Question: I have this simple Table (just for test) :
'''
create table table
(
key int not null primary key auto_increment,
name varchar(30)
);
'''
Then I execute the following requests:
'''
insert into table values ( null , 'one');// key=1
insert into table values ( null , 'two');// key=2
'''
At this Stage all goes well, then I close The H2 Console and re-open it and re-execute this request :
'''
insert into table values ( null , 'three');// key=33
'''
Finally, here is all results:

I do not know how to solve this problem, if it is a real problem...
pending a response from the author...
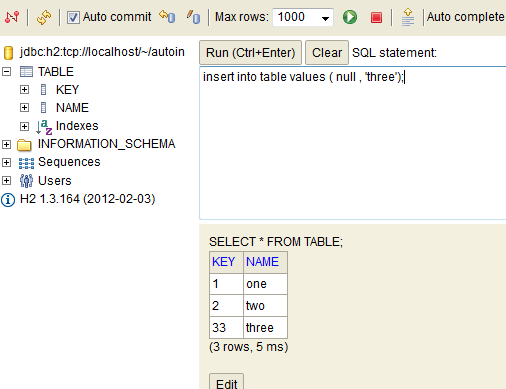
Answer: The database uses <URL>, and auto-increment is internally implemented a sequence. If the system crashes without closing the database, at most this many numbers are lost. This is similar to how sequences work in other databases. Sequence values are not guaranteed to be generated without gaps in such cases.
So, did you really close the database? You should - it's not technically a problem if you don't, but closing the database will ensure such strange things will not occur. I can't reproduce the problem if I normally close the database (stop the H2 Console tool). Closing all connections will close the database, and the database is closed if the application is stopped normally (using a shutdown hook).
By the way, what is your exact database URL? It seems you are using 'jdbc:h2:tcp://...' but I can't see the rest of the URL.